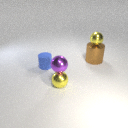
small yellow metal sphere above large brown metal cylinder